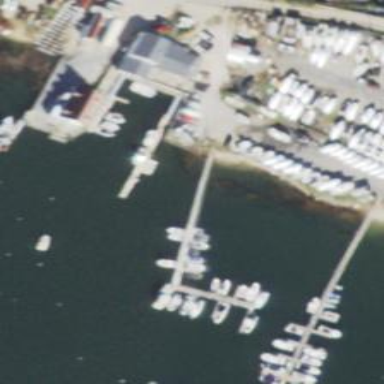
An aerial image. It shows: Commercial mooring pier.